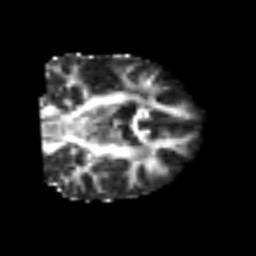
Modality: FA
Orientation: coronal
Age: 56
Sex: male
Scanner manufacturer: siemens
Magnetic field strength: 3 T
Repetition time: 6.1 s
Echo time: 0.101 s